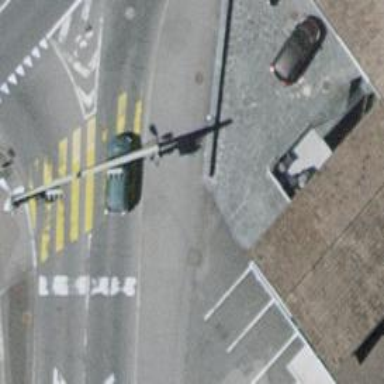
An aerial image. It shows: Pedestrian crossing with zebra markings on footway.